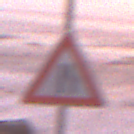
Verkehrszeichen: EinseitigVerengteFahrbahnRechts
Umgebung: Outdoor, Urban
Tageszeit: SunriseSunset
Wetter: PartlyCloudy
Licht: Natural
Jahreszeit: NotSpecified
Kontrast: MediumContrast